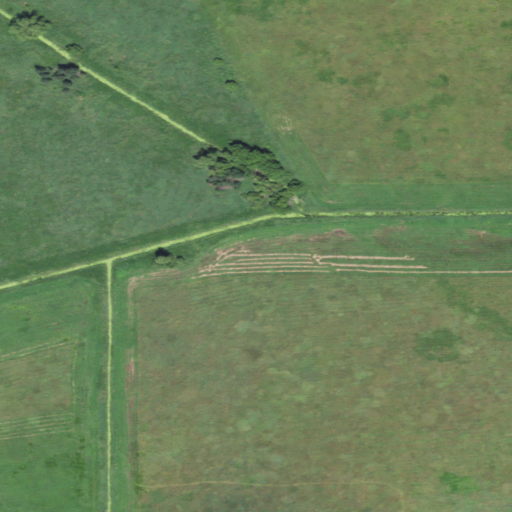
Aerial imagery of plain(s) in Minnesota named Berge Lakebed containing cultivated crops, pasture, and herbaceous wetlands